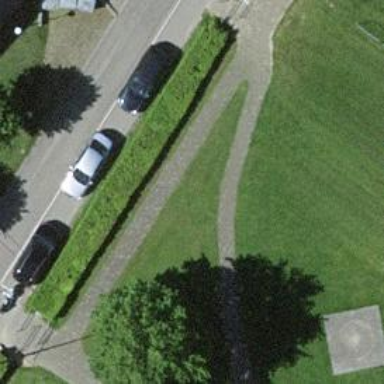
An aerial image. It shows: Footway surfaced with paving stones.